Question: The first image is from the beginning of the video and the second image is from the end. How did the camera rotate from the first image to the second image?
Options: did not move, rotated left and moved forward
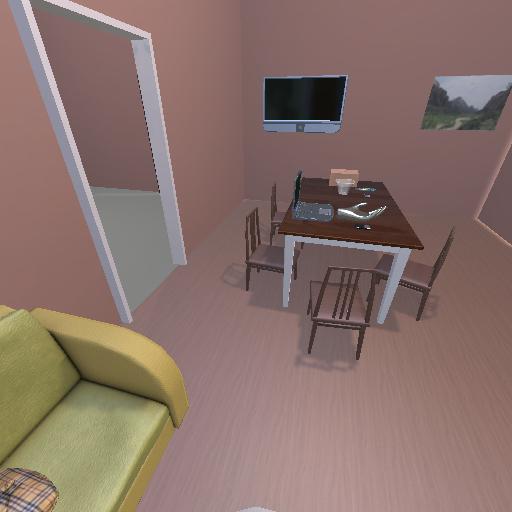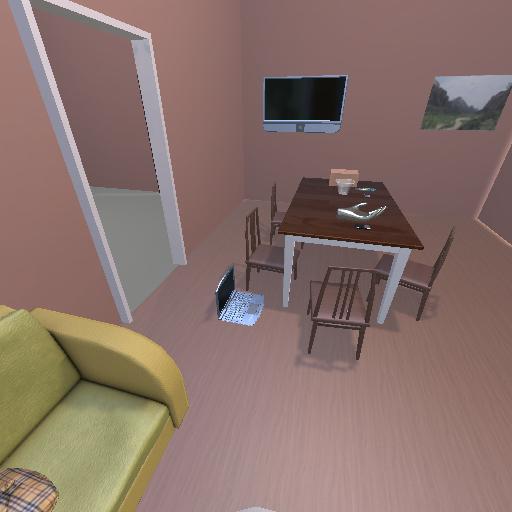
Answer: did not move